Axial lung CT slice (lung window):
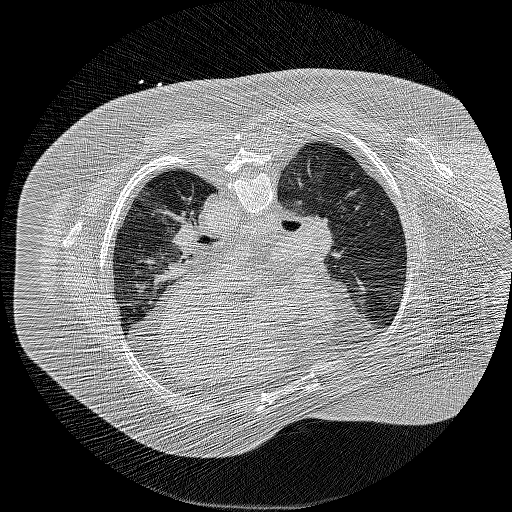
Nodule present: no